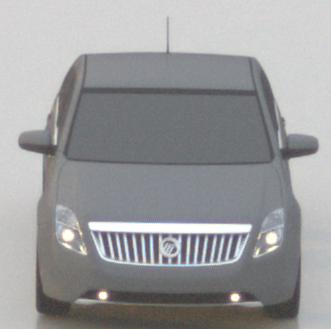
Make: Mercury
Model: Milan
Detailed model: -
Model produced from: 2009
Model produced until: 2010
Doors: 4
Color: gray
Road condition: wet road
Daytime: sunrise or sunset
Contrast: low contrast